Question: I would like to display a row of tow divs next to each other while in the next row, the next div sits directly under the last one. Like this:

Because the layout has to be built into an CMS, I can't put Box 1,3 and 2,4 in a separat div. Is there a way to achieve this kind of behavior without extra wrapping elements? (Normal float behavior doesn't work, display inline/inline-block also doesn't do the trick.) Or is some JavaScript required to build a layout like this?
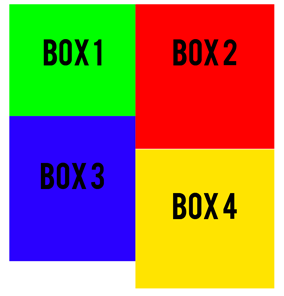
Answer: Because of the different heights, this looks like the problem where I still haven't found a general purpose pure CSS technique to handle it properly, despite trying .
I've posted this answer before: <URL>
> I've given up and used a jQuery plugin
to do this in the past for something
similar:<URL>A picture is worth a thousand words: